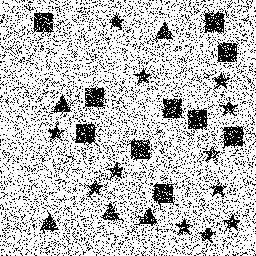
Squares: 10
Triangles: 5
Stars: 12
Total shapes: 27